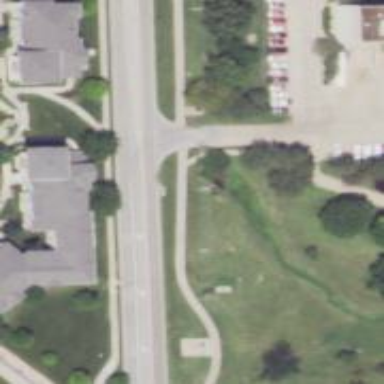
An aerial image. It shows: Road with stop sign.